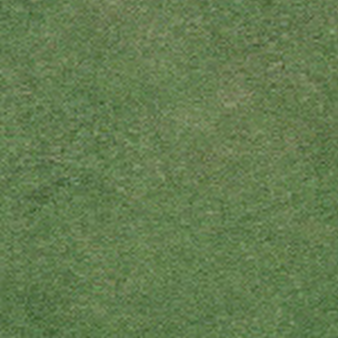
Label: other